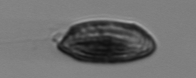
Label: Katodinium_or_Torodinium